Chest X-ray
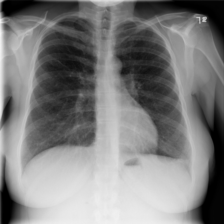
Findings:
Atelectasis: negative
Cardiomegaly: negative
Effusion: negative
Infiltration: negative
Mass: negative
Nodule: negative
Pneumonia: negative
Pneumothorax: negative
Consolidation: negative
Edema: negative
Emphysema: negative
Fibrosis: negative
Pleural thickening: negative
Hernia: negative